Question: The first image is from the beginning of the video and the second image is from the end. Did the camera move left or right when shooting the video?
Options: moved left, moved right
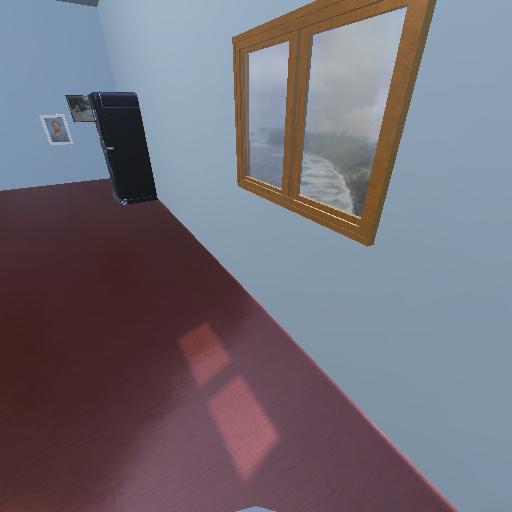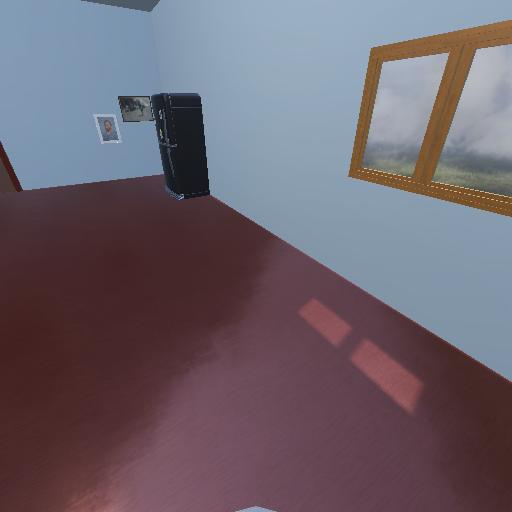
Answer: moved left